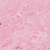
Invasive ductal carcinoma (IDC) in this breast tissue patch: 0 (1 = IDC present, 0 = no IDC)